Field crop: maize
Growth stage: 2
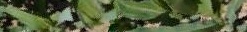
Species: maize